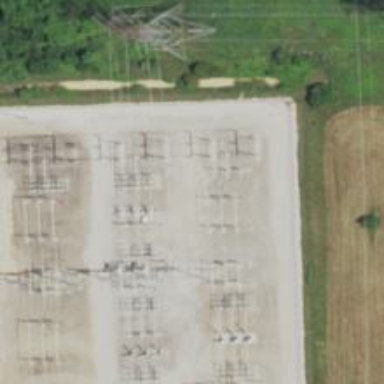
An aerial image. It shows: Switch for power supply.